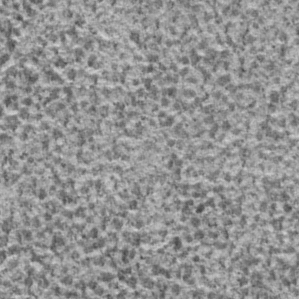
Label: frost